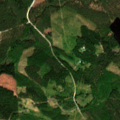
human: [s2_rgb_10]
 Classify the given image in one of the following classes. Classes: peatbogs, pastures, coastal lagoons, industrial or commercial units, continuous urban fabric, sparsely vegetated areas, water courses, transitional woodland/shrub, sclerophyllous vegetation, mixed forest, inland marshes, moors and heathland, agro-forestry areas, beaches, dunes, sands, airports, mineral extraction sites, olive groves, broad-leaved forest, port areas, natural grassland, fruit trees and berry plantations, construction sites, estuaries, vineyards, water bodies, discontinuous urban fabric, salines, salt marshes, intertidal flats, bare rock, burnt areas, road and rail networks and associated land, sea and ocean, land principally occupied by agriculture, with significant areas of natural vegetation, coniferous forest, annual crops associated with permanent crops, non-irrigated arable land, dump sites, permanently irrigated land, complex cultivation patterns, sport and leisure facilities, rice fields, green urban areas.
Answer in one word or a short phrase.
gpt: coniferous forest, mixed forest, transitional woodland/shrub, water bodies